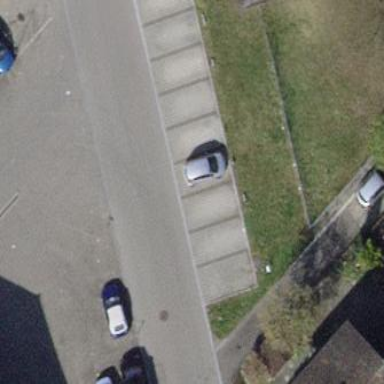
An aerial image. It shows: Street-side parking area.